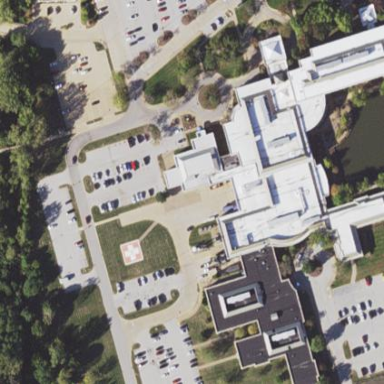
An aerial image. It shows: Hospital building.